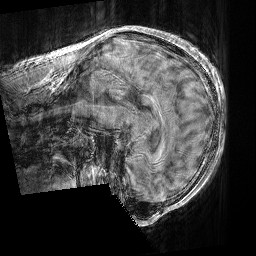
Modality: T1w
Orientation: sagittal
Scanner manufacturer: siemens
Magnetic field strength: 3 T
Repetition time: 0.02 s
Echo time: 0.00492 s